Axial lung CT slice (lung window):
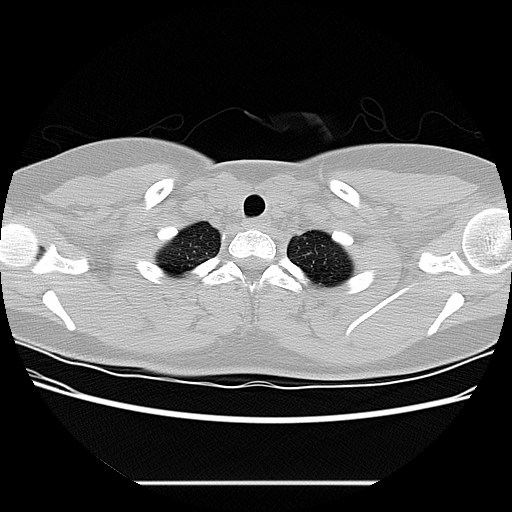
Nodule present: no